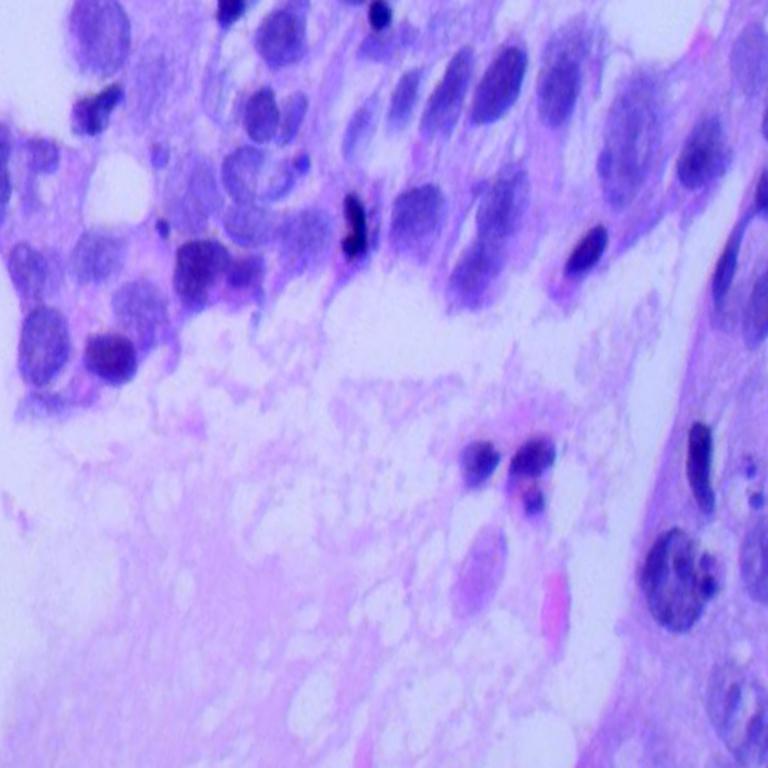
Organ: lung
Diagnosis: adenocarcinomas